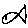
Label: fish